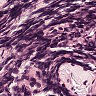
Metastatic tissue present: no